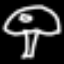
Label: mushroom